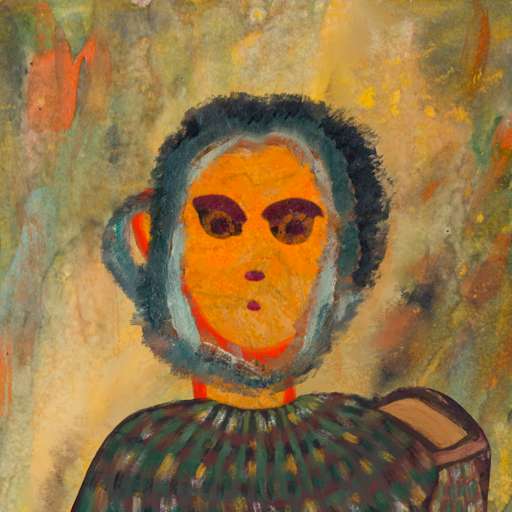
Background: Comrade, Head And Neck Front: Sisters, Face Front: Doll, Bust: After_Raid, Hair Front: Boggyland, Head Accessory: Blank, Second Necklace: Blank, Necklace: Blank, Baby: Blank